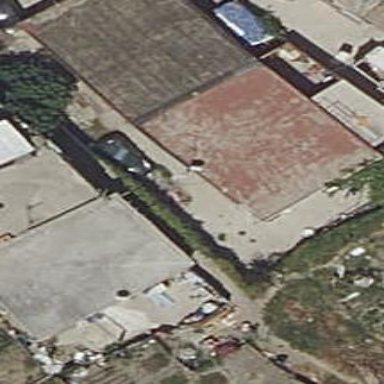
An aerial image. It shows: Detached building.